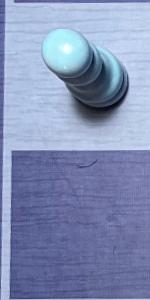
Label: Empty